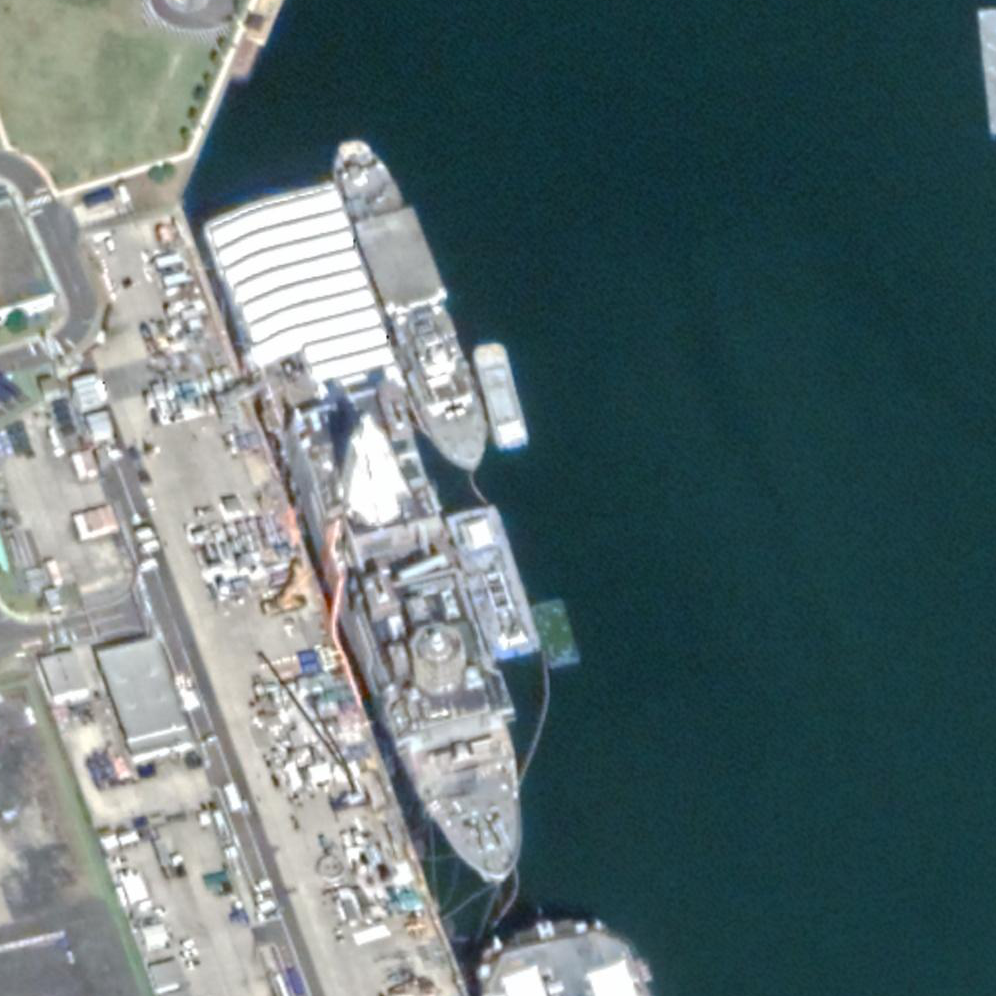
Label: combat